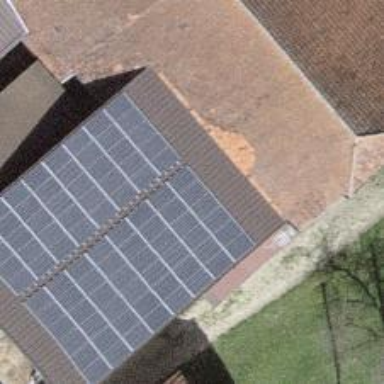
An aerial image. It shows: Solar power generator with photovoltaic panels.